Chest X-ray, PA view. Patient: 67 years old, sex F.
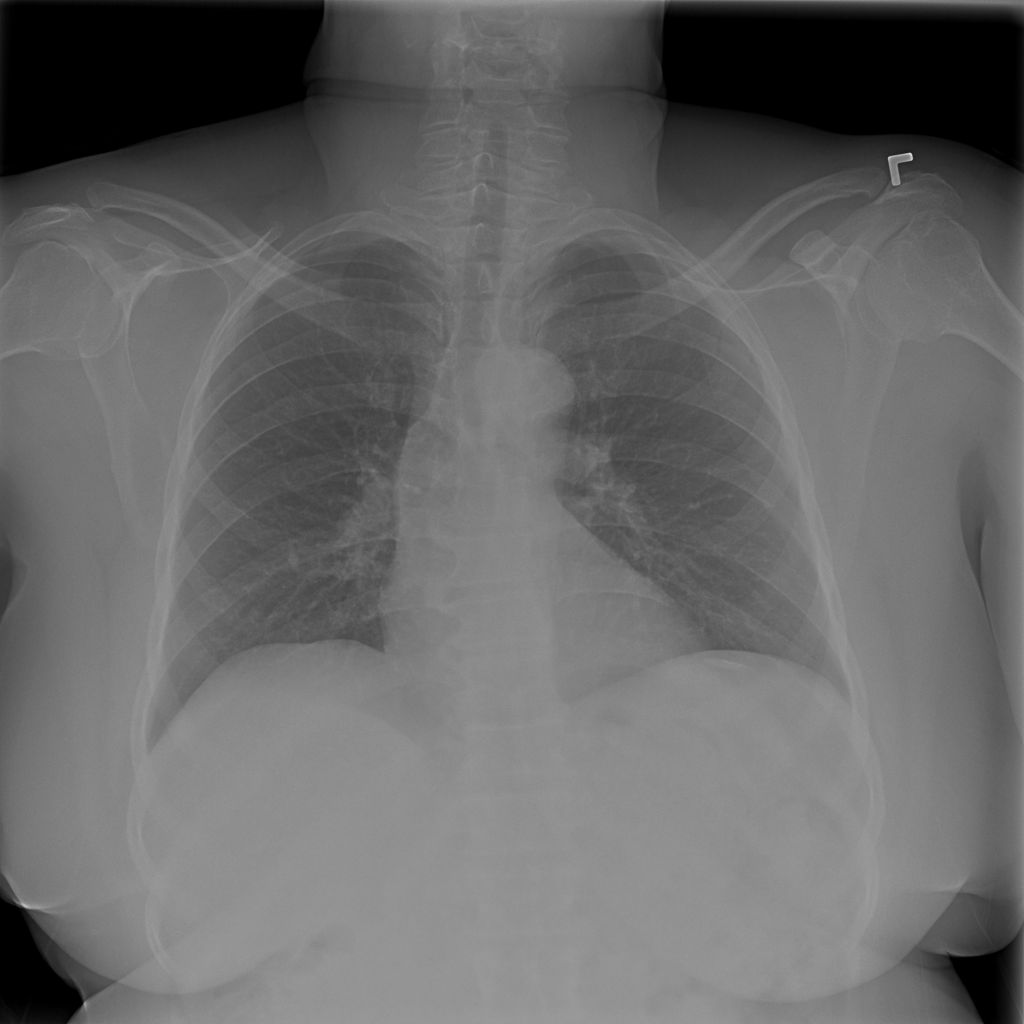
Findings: No Finding